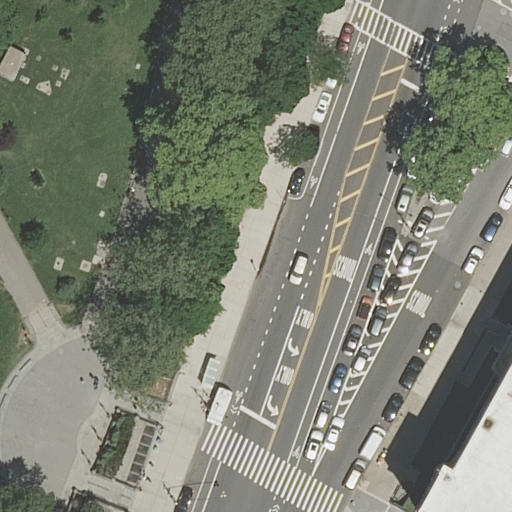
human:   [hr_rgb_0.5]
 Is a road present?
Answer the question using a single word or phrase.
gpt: yes

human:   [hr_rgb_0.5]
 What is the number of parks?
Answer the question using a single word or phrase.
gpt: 1

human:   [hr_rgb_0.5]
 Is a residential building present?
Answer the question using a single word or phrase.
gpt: yes

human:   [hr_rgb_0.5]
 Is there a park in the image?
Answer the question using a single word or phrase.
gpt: yes

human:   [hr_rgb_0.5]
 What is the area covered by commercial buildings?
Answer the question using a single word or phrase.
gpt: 0m2

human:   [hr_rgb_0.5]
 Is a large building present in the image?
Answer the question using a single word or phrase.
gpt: no

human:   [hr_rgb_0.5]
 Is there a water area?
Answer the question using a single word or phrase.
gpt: no

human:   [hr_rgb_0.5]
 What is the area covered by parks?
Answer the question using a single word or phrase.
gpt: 10610m2

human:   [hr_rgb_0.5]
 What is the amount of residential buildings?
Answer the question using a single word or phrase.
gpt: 2

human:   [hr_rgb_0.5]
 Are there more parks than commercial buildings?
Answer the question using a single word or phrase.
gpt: yes

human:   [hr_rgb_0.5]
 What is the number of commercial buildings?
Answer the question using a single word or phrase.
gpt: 0

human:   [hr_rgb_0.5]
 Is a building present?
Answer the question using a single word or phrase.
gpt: yes

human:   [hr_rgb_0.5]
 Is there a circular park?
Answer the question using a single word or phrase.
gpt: no

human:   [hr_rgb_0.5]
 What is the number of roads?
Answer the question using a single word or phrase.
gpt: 7

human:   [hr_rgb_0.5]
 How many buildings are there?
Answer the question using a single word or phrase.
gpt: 2

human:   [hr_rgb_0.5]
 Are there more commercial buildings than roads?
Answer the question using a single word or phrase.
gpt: no

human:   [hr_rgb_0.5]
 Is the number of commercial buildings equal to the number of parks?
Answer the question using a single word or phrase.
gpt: no

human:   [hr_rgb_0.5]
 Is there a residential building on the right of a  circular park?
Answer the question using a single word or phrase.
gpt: no

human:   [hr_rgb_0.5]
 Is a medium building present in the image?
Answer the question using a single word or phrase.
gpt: no

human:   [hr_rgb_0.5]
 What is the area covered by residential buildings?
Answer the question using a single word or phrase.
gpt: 92m2

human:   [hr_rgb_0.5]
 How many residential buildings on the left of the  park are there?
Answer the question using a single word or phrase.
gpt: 0

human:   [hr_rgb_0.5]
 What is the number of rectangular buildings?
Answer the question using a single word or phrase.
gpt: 2

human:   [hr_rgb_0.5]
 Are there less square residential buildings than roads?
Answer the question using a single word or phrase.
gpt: yes

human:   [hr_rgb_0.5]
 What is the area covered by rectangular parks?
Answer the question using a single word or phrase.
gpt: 10610m2

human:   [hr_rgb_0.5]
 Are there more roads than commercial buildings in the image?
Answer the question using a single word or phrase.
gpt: yes

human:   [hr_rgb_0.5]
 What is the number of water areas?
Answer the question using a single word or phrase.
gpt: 0

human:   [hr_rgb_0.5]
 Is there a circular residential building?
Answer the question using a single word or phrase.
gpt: no

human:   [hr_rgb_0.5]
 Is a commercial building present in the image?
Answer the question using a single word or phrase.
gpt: no

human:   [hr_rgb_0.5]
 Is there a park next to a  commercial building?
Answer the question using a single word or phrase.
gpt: no

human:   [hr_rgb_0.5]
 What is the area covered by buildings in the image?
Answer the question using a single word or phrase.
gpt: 92m2

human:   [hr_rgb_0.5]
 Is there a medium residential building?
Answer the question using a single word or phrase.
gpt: no

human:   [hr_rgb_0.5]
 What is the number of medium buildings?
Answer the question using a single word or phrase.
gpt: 0

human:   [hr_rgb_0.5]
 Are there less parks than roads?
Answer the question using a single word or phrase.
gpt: yes

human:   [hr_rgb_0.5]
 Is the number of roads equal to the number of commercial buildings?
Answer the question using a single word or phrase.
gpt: no

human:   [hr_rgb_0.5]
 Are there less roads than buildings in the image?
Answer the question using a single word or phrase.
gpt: no

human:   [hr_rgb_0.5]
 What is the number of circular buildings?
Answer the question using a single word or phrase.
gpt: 0

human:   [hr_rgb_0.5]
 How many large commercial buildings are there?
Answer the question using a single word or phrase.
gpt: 0

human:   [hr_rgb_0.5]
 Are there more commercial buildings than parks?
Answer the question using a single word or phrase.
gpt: no

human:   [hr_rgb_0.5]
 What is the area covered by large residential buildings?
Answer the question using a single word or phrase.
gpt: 0m2

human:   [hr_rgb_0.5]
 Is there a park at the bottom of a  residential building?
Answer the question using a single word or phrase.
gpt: yes

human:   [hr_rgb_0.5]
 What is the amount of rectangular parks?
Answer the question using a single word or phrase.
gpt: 1

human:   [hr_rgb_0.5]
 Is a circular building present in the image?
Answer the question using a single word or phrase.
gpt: no

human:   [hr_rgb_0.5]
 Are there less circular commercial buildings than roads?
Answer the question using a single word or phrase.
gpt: yes

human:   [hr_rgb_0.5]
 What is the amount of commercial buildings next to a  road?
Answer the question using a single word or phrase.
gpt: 0

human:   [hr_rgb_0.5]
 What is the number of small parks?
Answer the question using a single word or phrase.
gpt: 0

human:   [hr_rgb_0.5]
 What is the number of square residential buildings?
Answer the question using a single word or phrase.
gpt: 0

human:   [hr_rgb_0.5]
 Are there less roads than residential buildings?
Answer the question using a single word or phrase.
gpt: no

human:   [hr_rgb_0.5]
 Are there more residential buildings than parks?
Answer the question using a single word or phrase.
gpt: yes

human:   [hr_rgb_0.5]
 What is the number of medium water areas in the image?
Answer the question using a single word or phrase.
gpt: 0

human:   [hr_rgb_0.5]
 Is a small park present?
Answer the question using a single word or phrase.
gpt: no

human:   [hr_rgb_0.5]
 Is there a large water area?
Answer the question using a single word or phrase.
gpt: no

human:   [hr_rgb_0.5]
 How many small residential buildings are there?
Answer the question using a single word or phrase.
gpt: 2

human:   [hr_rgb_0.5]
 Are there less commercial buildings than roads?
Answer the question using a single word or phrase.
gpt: yes

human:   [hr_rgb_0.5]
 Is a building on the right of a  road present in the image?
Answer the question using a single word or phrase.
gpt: yes

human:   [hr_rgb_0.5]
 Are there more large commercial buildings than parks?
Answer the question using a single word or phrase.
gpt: no

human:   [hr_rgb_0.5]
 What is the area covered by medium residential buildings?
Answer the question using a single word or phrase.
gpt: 0m2

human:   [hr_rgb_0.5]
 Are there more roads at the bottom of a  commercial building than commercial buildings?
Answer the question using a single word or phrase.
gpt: no

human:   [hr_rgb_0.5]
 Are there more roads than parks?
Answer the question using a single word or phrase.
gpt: yes

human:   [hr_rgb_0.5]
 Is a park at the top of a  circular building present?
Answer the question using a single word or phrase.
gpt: no

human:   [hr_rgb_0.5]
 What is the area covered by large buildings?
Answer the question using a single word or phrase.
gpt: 0m2

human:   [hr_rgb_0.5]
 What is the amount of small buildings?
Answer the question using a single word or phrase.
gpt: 2

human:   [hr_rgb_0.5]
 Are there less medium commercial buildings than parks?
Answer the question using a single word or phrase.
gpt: yes

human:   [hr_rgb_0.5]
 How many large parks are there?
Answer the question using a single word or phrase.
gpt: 1

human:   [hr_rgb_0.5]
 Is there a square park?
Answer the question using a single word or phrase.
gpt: no